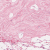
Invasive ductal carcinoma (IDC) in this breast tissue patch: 0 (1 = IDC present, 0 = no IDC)